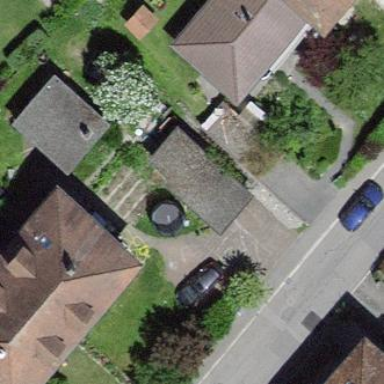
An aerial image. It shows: Garage building.